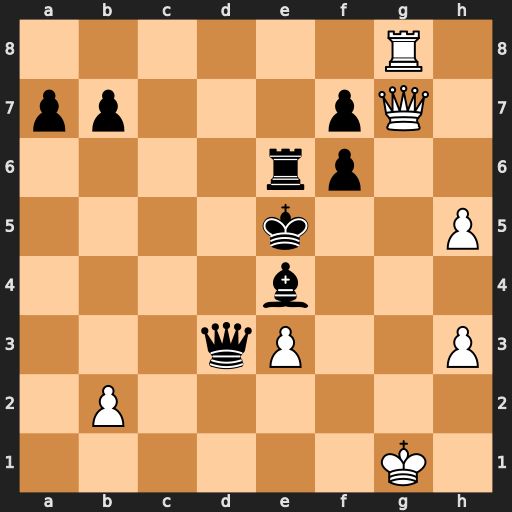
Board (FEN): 6R1/pp3pQ1/4rp2/4k2P/4b3/3qP2P/1P6/6K1
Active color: w
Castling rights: -
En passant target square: -
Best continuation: Qg3+ Kd5 Rd8+